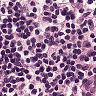
Metastatic tissue present: no